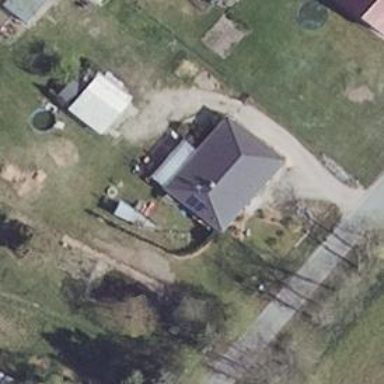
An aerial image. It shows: Simple and straightforward house.